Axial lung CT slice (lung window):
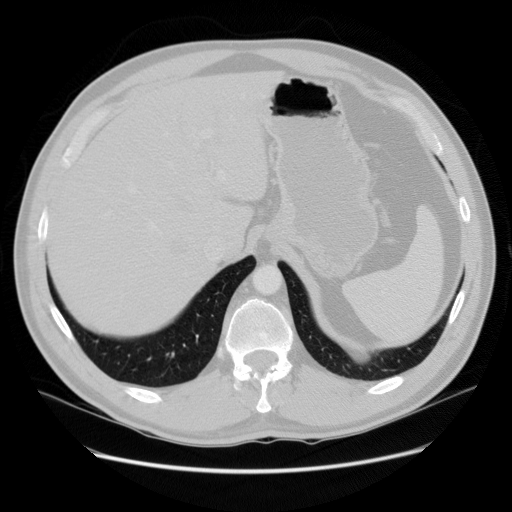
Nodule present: no